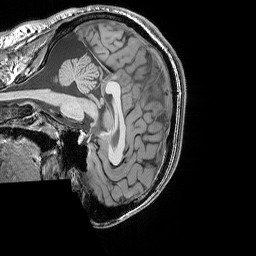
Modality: T1w
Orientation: sagittal
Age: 25
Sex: male
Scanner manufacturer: siemens
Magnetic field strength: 3 T
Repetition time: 1.9 s
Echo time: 0.00444 s